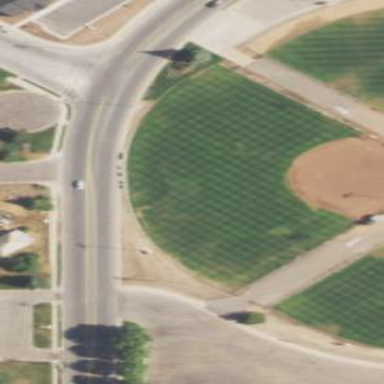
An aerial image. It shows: Baseball pitch for leisure land activities.